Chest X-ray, PA view. Patient: 55 years old, sex F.
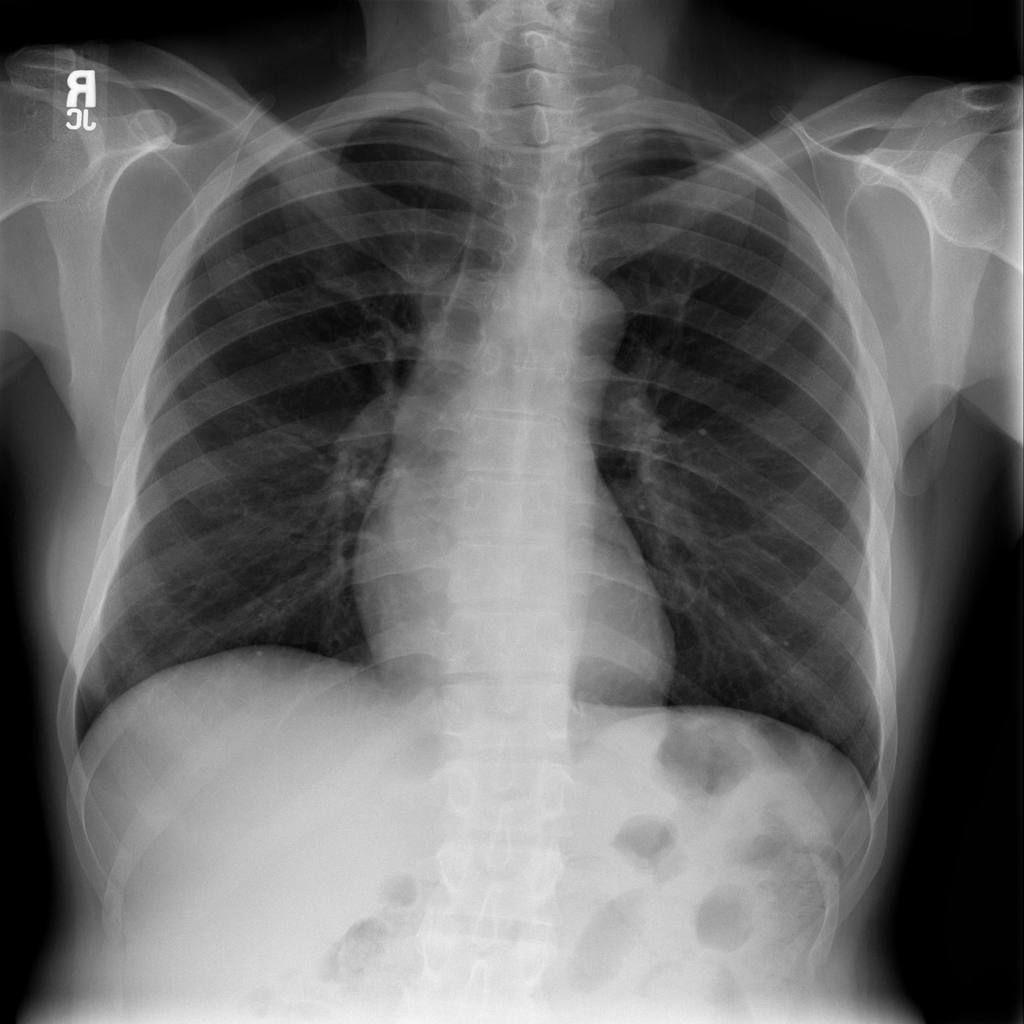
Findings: No Finding